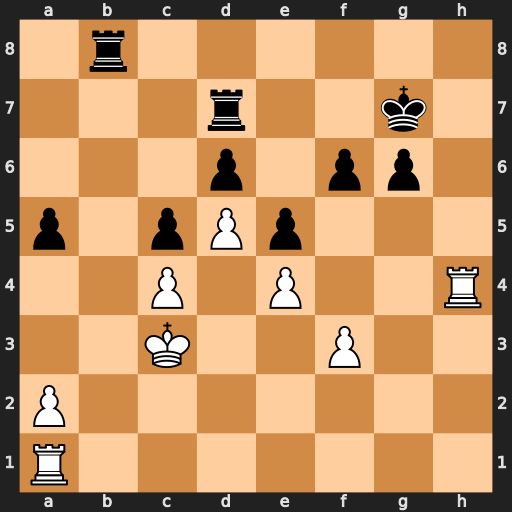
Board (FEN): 1r6/3r2k1/3p1pp1/p1pPp3/2P1P2R/2K2P2/P7/R7
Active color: w
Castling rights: -
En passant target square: -
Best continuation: Rah1 f5 Rh7+ Kf6 Rxd7